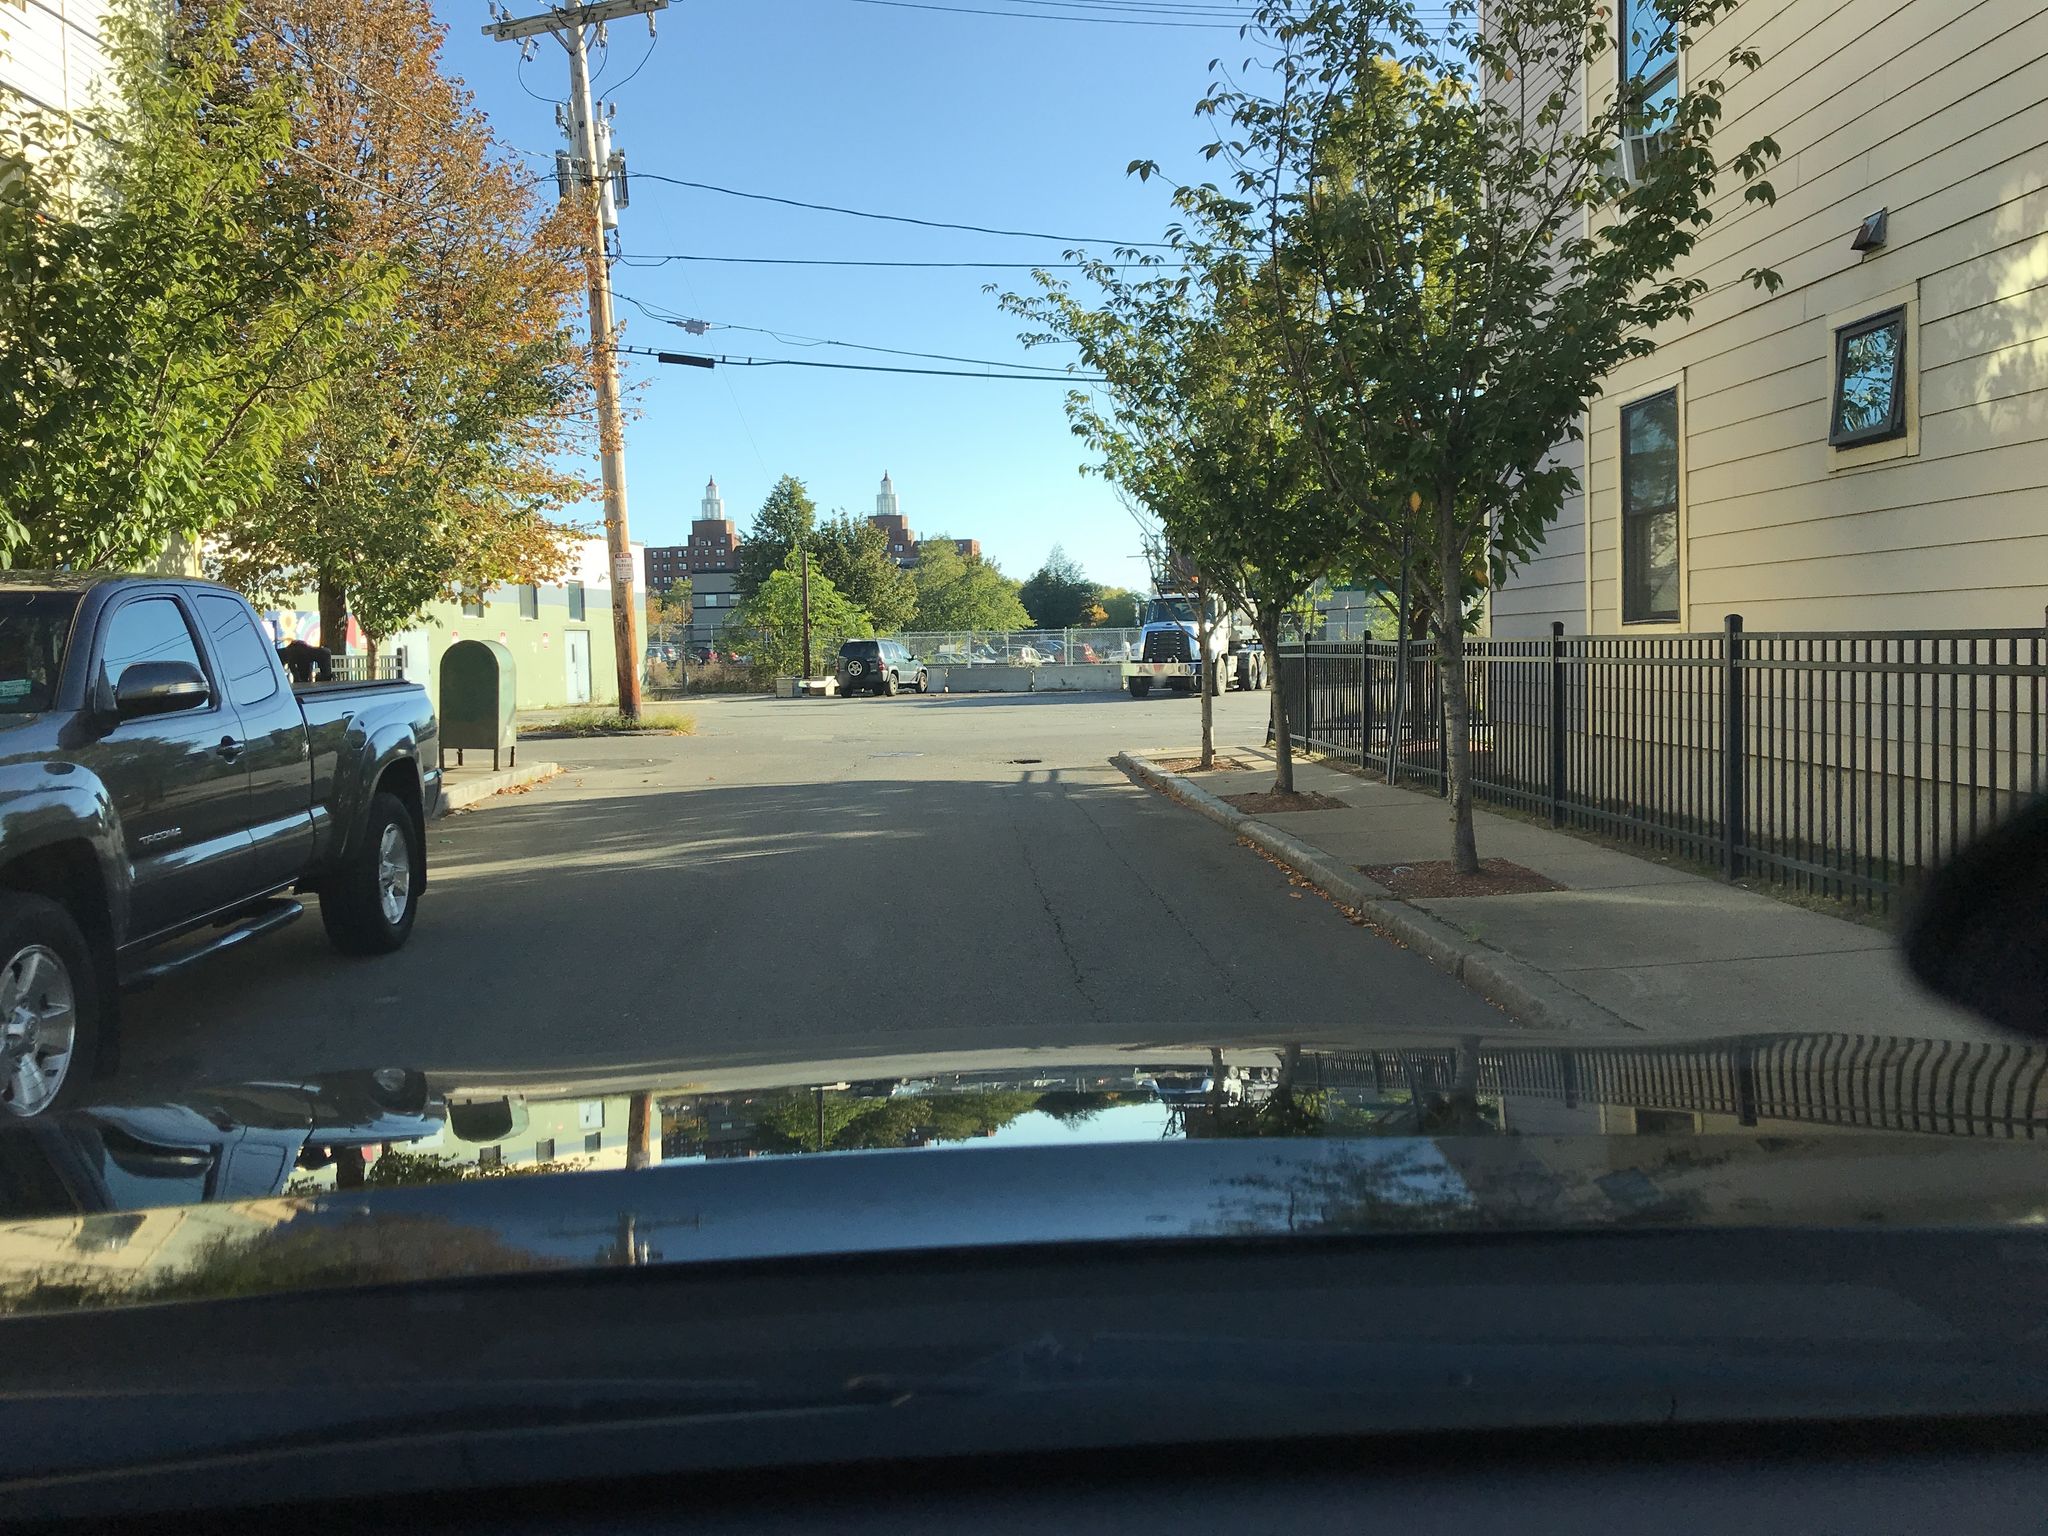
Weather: clear
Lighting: day
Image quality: good
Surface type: driving surface
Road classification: residential
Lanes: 2
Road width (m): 9.1
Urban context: urban centre
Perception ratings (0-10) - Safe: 7.53, Lively: 7.24, Beautiful: 4.79, Boring: 5.02, Depressing: 3.12, Wealthy: 5.02